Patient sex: M
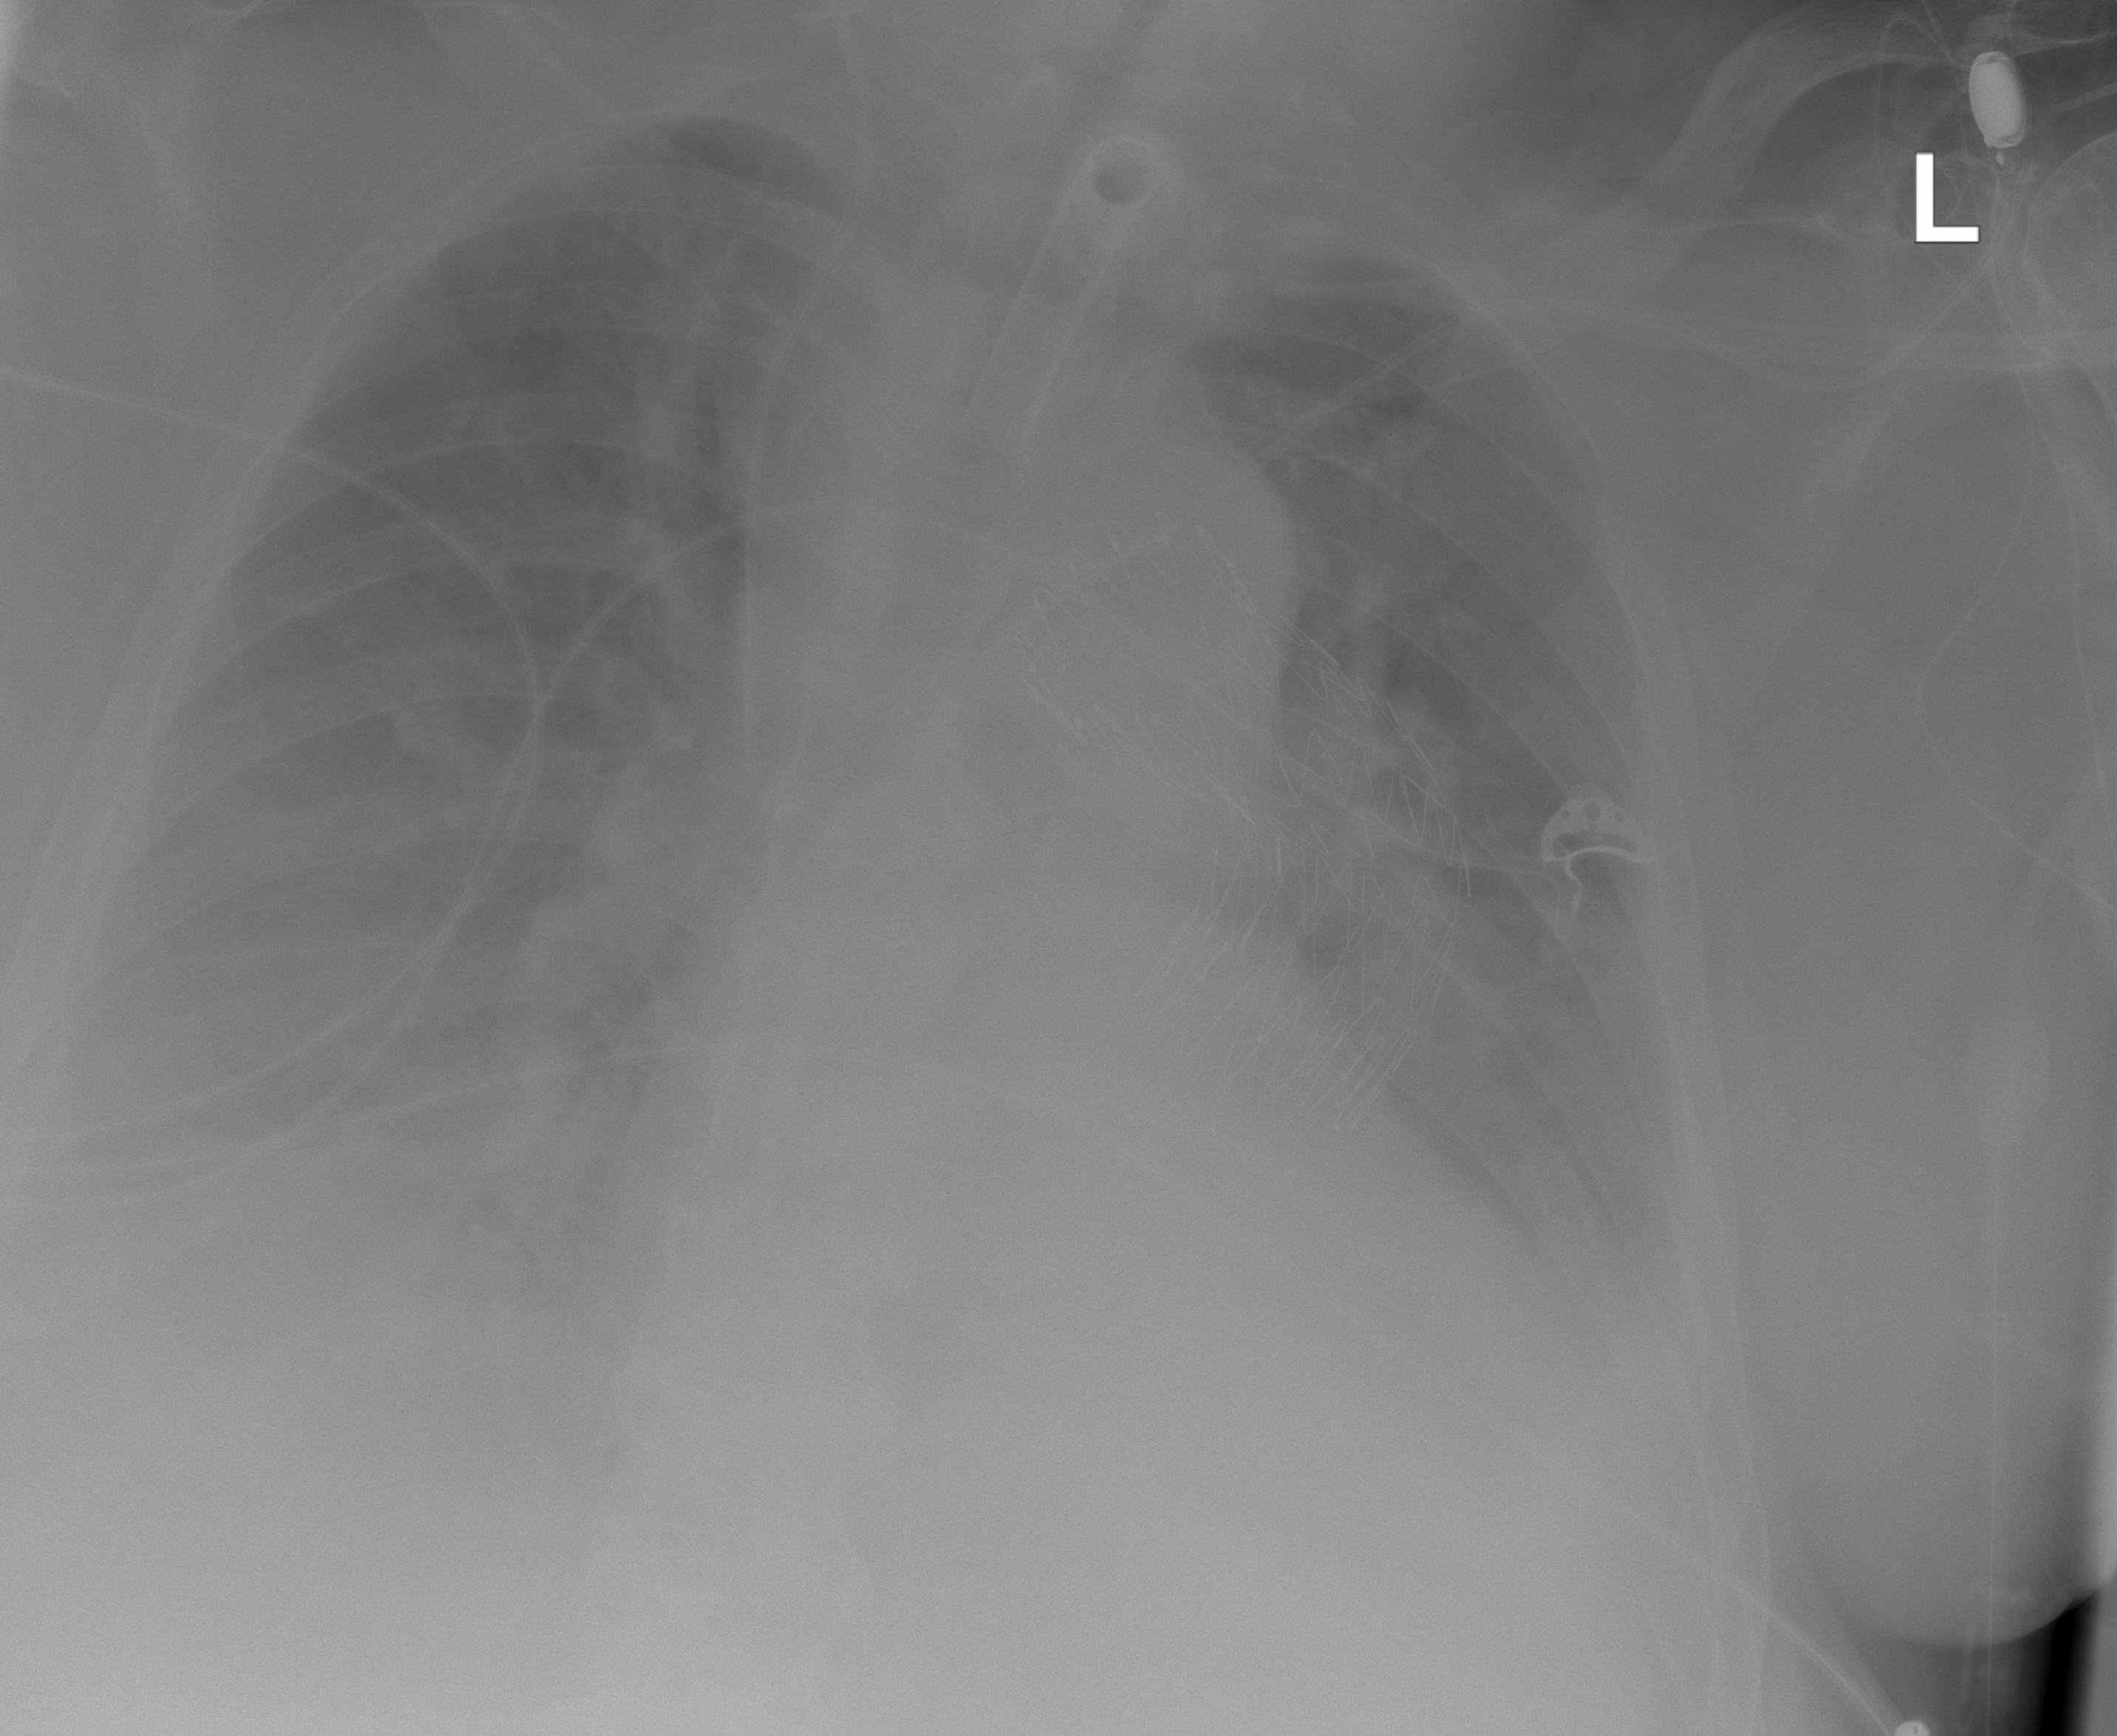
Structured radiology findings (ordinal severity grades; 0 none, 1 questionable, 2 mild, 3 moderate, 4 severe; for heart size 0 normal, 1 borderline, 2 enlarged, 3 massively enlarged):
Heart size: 2
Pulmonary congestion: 2
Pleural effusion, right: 3
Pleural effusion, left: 2
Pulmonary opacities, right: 1
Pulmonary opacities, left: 1
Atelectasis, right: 2
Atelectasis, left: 2